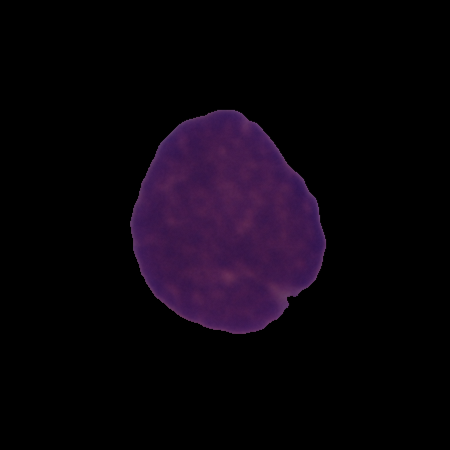
Label: cancer